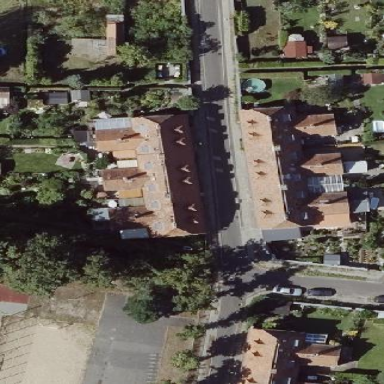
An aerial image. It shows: Terrace building with half-hipped roof shape.